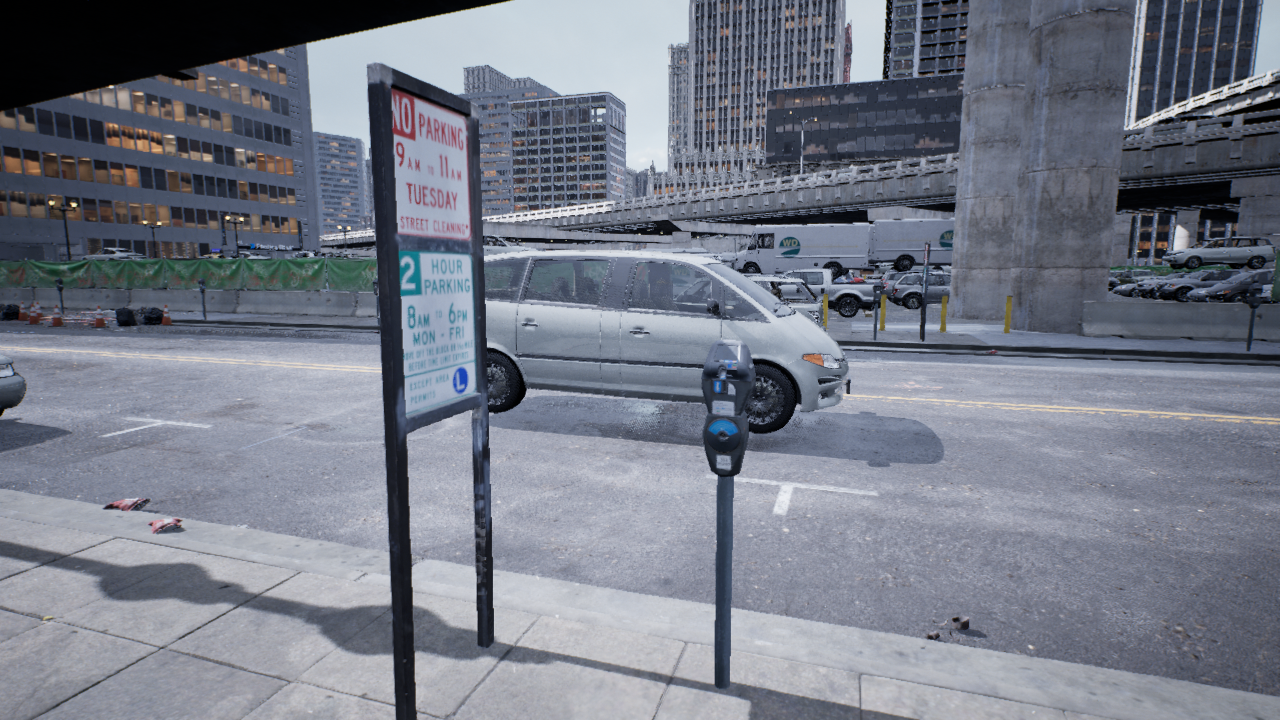
Venue: downtown
Lighting: overcast
Vehicle rig: minivan